Question: I am developing a web crawler application. When i run the program i am getting these error messages below:

i've got these errors after running the program for more that 3 hours. I tried to allocate memory by changing eclipse.ini setting to 2048 MB of ram as it was answered in <URL> but still get the same errors after 3 hours or less. I should run the program for more that 2-3 days non-stopping to get analyse the results.
Can you tell me what i am missing here to get these error below ?
These are my classes:
'''
http://www.stanford.edu
http://www.archive.org
'''
'''
package pkg.crawler;
import java.io.BufferedWriter;
import java.io.File;
import java.io.FileWriter;
import java.io.IOException;
import java.io.PrintWriter;
import java.net.MalformedURLException;
import java.net.SocketTimeoutException;
import java.util.*;
import java.util.concurrent.ExecutorService;
import java.util.concurrent.PriorityBlockingQueue;
import java.util.concurrent.TimeUnit;
import org.jsoup.HttpStatusException;
import org.jsoup.UnsupportedMimeTypeException;
import org.joda.time.DateTime;
public class WebCrawler {
public static Queue <LinkNodeLight> queue = new PriorityBlockingQueue <> (); // priority queue
public static final int n_threads = 5; // amount of threads
private static Set<String> processed = new LinkedHashSet <> (); // set of processed urls
private PrintWriter out; // output file
private PrintWriter err; // error file
private static Integer cntIntra = new Integer (0); // counters for intra- links in the queue
private static Integer cntInter = new Integer (0); // counters for inter- links in the queue
private static Integer dub = new Integer (0); // amount of skipped urls
public static void main(String[] args) throws Exception {
System.out.println("Running web crawler: " + new Date());
WebCrawler webCrawler = new WebCrawler();
webCrawler.createFiles();
try (Scanner in = new Scanner(new File ("seeds.txt"))) {
while (in.hasNext()) {
webCrawler.enque(new LinkNode (in.nextLine().trim()));
}
} catch (IOException e) {
e.printStackTrace();
return;
}
webCrawler.processQueue();
webCrawler.out.close();
webCrawler.err.close();
}
public void processQueue(){
/* run in threads */
Runnable r = new Runnable() {
@Override
public void run() {
/* queue may be empty but process is not finished, that's why we need to check if any links are being processed */
while (true) {
LinkNode link = deque();
if (link == null)
continue;
link.setStartTime(new DateTime());
boolean process = processLink(link);
link.setEndTime(new DateTime());
if (!process)
continue;
/* print the data to the csv file */
if (link.getStatus() != null && link.getStatus().equals(LinkNodeStatus.OK)) {
synchronized(out) {
out.println(getOutputLine(link));
out.flush();
}
} else {
synchronized(err) {
err.println(getOutputLine(link));
err.flush();
}
}
}
}
};
/* run n_threads threads which perform dequeue and process */
LinkedList <Thread> threads = new LinkedList <> ();
for (int i = 0; i < n_threads; i++) {
threads.add(new Thread(r));
threads.getLast().start();
}
for (Thread thread : threads) {
try {
thread.join();
} catch (InterruptedException e) {
e.printStackTrace();
}
}
}
/* returns true if link was actually processed */
private boolean processLink(LinkNode inputLink) {
String url = getUrlGeneralForm(inputLink);
boolean process = true;
synchronized (processed) {
if (processed.contains(url)) {
process = false;
synchronized (dub) {dub++;}
} else
processed.add(url);
}
/* start processing only if the url have not been processed yet or not being processed */
if (process) {
System.out.println("Processing url " + url);
List<LinkNodeLight> outputLinks = parseAndWieghtResults(inputLink);
for (LinkNodeLight outputLink : outputLinks) {
String getUrlGeneralForumOutput = getUrlGeneralForm(outputLink);
/* add the new link to the queue only if it has not been processed yet */
process = true;
synchronized (processed) {
if (processed.contains(getUrlGeneralForumOutput)) {
process = false;
synchronized (dub) {dub++;}
}
}
if (process) {
enque(outputLink);
}
}
return true;
}
return false;
}
void enque(LinkNodeLight link){
link.setEnqueTime(new DateTime());
/* the add method requires implicit priority */
synchronized (queue) {
if (link.interLinks)
synchronized (cntInter) {cntInter++;}
else
synchronized (cntIntra) {cntIntra++;}
//queue.add(link, 100 - (int)(link.getWeight() * 100.f));
queue.add(link);
}
}
/**
* Picks an element from the queue
* @return top element from the queue or null if the queue is empty
*/
LinkNode deque(){
/* link must be checked */
LinkNode link = null;
synchronized (queue) {
link = (LinkNode) queue.poll();
if (link != null) {
link.setDequeTime(new DateTime());
if (link.isInterLinks())
synchronized (cntInter) {cntInter--;}
else
synchronized (cntIntra) {cntIntra--;}
}
}
return link;
}
private void createFiles() {
/* create output file */
try {
out = new PrintWriter(new BufferedWriter(new FileWriter("CrawledURLS.csv", false)));
out.println(generateHeaderFile());
} catch (IOException e) {
System.err.println(e);
}
/* create error file */
try {
err = new PrintWriter(new BufferedWriter(new FileWriter("CrawledURLSERROR.csv", false)));
err.println(generateHeaderFile());
} catch (IOException e) {
System.err.println(e);
}
}
/**
* formats the string so it can be valid entry in csv file
* @param s
* @return
*/
private static String format(String s) {
// replace " by ""
String ret = s.replaceAll(""", """");
// put string into quotes
return """ + ret + """;
}
/**
* Creates the line that needs to be written in the outputfile
* @param link
* @return
*/
public static String getOutputLine(LinkNode link){
StringBuilder builder = new StringBuilder();
builder.append(link.getParentLink()!=null ? format(link.getParentLink().getUrl()) : "");
builder.append(",");
builder.append(link.getParentLink()!=null ? link.getParentLink().getIpAdress() : "");
builder.append(",");
builder.append(link.getParentLink()!=null ? link.getParentLink().linkProcessingDuration() : "");
builder.append(",");
builder.append(format(link.getUrl()));
builder.append(",");
builder.append(link.getDomain());
builder.append(",");
builder.append(link.isInterLinks());
builder.append(",");
builder.append(Util.formatDate(link.getEnqueTime()));
builder.append(",");
builder.append(Util.formatDate(link.getDequeTime()));
builder.append(",");
builder.append(link.waitingInQueue());
builder.append(",");
builder.append(queue.size());
/* Inter and intra links in queue */
builder.append(",");
builder.append(cntIntra.toString());
builder.append(",");
builder.append(cntInter.toString());
builder.append(",");
builder.append(dub);
builder.append(",");
builder.append(new Date ());
/* URL size*/
builder.append(",");
builder.append(link.getSize());
/* HTML file
builder.append(",");
builder.append(link.getFileName());*/
/* add HTTP error */
builder.append(",");
if (link.getParseException() != null) {
if (link.getParseException() instanceof HttpStatusException)
builder.append(((HttpStatusException) link.getParseException()).getStatusCode());
if (link.getParseException() instanceof SocketTimeoutException)
builder.append("Time out");
if (link.getParseException() instanceof MalformedURLException)
builder.append("URL is not valid");
if (link.getParseException() instanceof UnsupportedMimeTypeException)
builder.append("Unsupported mime type: " + ((UnsupportedMimeTypeException)link.getParseException()).getMimeType());
}
return builder.toString();
}
/**
* generates the Header for the file
* @param link
* @return
*/
private String generateHeaderFile(){
StringBuilder builder = new StringBuilder();
builder.append("Seed URL");
builder.append(",");
builder.append("Seed IP");
builder.append(",");
builder.append("Process Duration");
builder.append(",");
builder.append("Link URL");
builder.append(",");
builder.append("Link domain");
builder.append(",");
builder.append("Link IP");
builder.append(",");
builder.append("Enque Time");
builder.append(",");
builder.append("Deque Time");
builder.append(",");
builder.append("Waiting in the Queue");
builder.append(",");
builder.append("QueueSize");
builder.append(",");
builder.append("Intra in queue");
builder.append(",");
builder.append("Inter in queue");
builder.append(",");
builder.append("Dublications skipped");
/* time was printed, but no header was */
builder.append(",");
builder.append("Time");
/* URL size*/
builder.append(",");
builder.append("Size bytes");
/* HTTP errors */
builder.append(",");
builder.append("HTTP error");
return builder.toString();
}
String getUrlGeneralForm(LinkNodeLight link){
String url = link.getUrl();
if (url.endsWith("/")){
url = url.substring(0, url.length() - 1);
}
return url;
}
private List<LinkNodeLight> parseAndWieghtResults(LinkNode inputLink) {
List<LinkNodeLight> outputLinks = HTMLParser.parse(inputLink);
if (inputLink.hasParseException()) {
return outputLinks;
} else {
return URLWeight.weight(inputLink, outputLinks);
}
}
}
'''
'''
package pkg.crawler;
import org.jsoup.Connection;
import org.jsoup.Jsoup;
import org.jsoup.nodes.Document;
import org.jsoup.nodes.Element;
import org.jsoup.select.Elements;
import java.io.BufferedWriter;
import java.io.File;
import java.io.FileOutputStream;
import java.io.FileWriter;
import java.io.IOException;
import java.io.OutputStreamWriter;
import java.io.PrintWriter;
import java.io.Writer;
import java.math.BigInteger;
import java.util.Formatter;
import java.util.HashMap;
import java.util.LinkedList;
import java.util.List;
import java.util.concurrent.TimeUnit;
import java.util.logging.Logger;
import java.security.*;
import java.nio.file.Path;
import java.nio.file.Paths;
public class HTMLParser {
private static final int READ_TIMEOUT_IN_MILLISSECS = (int) TimeUnit.MILLISECONDS.convert(30, TimeUnit.SECONDS);
private static HashMap <String, Integer> filecounter = new HashMap<> ();
public static List<LinkNodeLight> parse(LinkNode inputLink){
List<LinkNodeLight> outputLinks = new LinkedList<>();
try {
inputLink.setIpAdress(IpFromUrl.getIp(inputLink.getUrl()));
String url = inputLink.getUrl();
if (inputLink.getIpAdress() != null) {
url.replace(URLWeight.getHostName(url), inputLink.getIpAdress());
}
Document parsedResults = Jsoup
.connect(url)
.timeout(READ_TIMEOUT_IN_MILLISSECS)
.get();
inputLink.setSize(parsedResults.html().length());
/* IP address moved here in order to speed up the process */
inputLink.setStatus(LinkNodeStatus.OK);
inputLink.setDomain(URLWeight.getDomainName(inputLink.getUrl()));
if (true) {
/* save the file to the html */
String filename = parsedResults.title();//digestBig.toString(16) + ".html";
if (filename.length() > 24) {
filename = filename.substring(0, 24);
}
filename = filename.replaceAll("[^\w\d\s]", "").trim();
filename = filename.replaceAll("\s+", " ");
if (!filecounter.containsKey(filename)) {
filecounter.put(filename, 1);
} else {
Integer tmp = filecounter.remove(filename);
filecounter.put(filename, tmp + 1);
}
filename = filename + "-" + (filecounter.get(filename)).toString() + ".html";
filename = Paths.get("downloads", filename).toString();
inputLink.setFileName(filename);
/* use md5 of url as file name */
try (PrintWriter out = new PrintWriter(new BufferedWriter(new FileWriter(filename)))) {
out.println("<!--" + inputLink.getUrl() + "-->");
out.print(parsedResults.html());
out.flush();
out.close();
} catch (IOException e) {
e.printStackTrace();
}
}
String tag;
Elements tagElements;
List<LinkNode> result;
tag = "a[href";
tagElements = parsedResults.select(tag);
result = toLinkNodeObject(inputLink, tagElements, tag);
outputLinks.addAll(result);
tag = "area[href";
tagElements = parsedResults.select(tag);
result = toLinkNodeObject(inputLink, tagElements, tag);
outputLinks.addAll(result);
} catch (IOException e) {
inputLink.setParseException(e);
inputLink.setStatus(LinkNodeStatus.ERROR);
}
return outputLinks;
}
static List<LinkNode> toLinkNodeObject(LinkNode parentLink, Elements tagElements, String tag) {
List<LinkNode> links = new LinkedList<>();
for (Element element : tagElements) {
if(isFragmentRef(element)){
continue;
}
String absoluteRef = String.format("abs:%s", tag.contains("[") ? tag.substring(tag.indexOf("[") + 1, tag.length()) : "href");
String url = element.attr(absoluteRef);
if(url!=null && url.trim().length()>0) {
LinkNode link = new LinkNode(url);
link.setTag(element.tagName());
link.setParentLink(parentLink);
links.add(link);
}
}
return links;
}
static boolean isFragmentRef(Element element){
String href = element.attr("href");
return href!=null && (href.trim().startsWith("#") || href.startsWith("mailto:"));
}
'''
}
'''
package pkg.crawler;
import java.util.Date;
import org.joda.time.DateTime;
import org.joda.time.format.DateTimeFormat;
import org.joda.time.format.DateTimeFormatter;
public class Util {
private static DateTimeFormatter formatter;
static {
formatter = DateTimeFormat.forPattern("yyyy-MM-dd HH:mm:ss:SSS");
}
public static String linkToString(LinkNode inputLink){
return String.format("%s %s %s %s %s %s",
inputLink.getUrl(),
inputLink.getWeight(),
formatDate(inputLink.getEnqueTime()),
formatDate(inputLink.getDequeTime()),
differenceInMilliSeconds(inputLink.getEnqueTime(), inputLink.getDequeTime()),
inputLink.getParentLink()==null?"":inputLink.getParentLink().getUrl()
);
}
public static String linkToErrorString(LinkNode inputLink){
return String.format("%s %s %s %s %s %s",
inputLink.getUrl(),
inputLink.getWeight(),
formatDate(inputLink.getEnqueTime()),
formatDate(inputLink.getDequeTime()),
inputLink.getParentLink()==null?"":inputLink.getParentLink().getUrl(),
inputLink.getParseException().getMessage()
);
}
public static String formatDate(DateTime date){
return formatter.print(date);
}
public static long differenceInMilliSeconds(DateTime dequeTime, DateTime enqueTime){
return (dequeTime.getMillis()- enqueTime.getMillis());
}
public static int differenceInSeconds(Date enqueTime, Date dequeTime){
return (int)((dequeTime.getTime()/1000) - (enqueTime.getTime()/1000));
}
public static int differenceInMinutes(Date enqueTime, Date dequeTime){
return (int)((dequeTime.getTime()/60000) - (enqueTime.getTime()/60000));
}
}
'''
'''
package pkg.crawler;
import java.util.ArrayList;
import java.util.HashSet;
import java.util.LinkedList;
import java.util.List;
import java.util.regex.Pattern;
public class URLWeight {
public static List<LinkNodeLight> weight(LinkNode sourceLink, List<LinkNodeLight> links) {
List<LinkNodeLight> interLinks = new LinkedList<>();
List<LinkNodeLight> intraLinks = new LinkedList<>();
for (LinkNodeLight link : links) {
if (isIntraLink(sourceLink, link)) {
intraLinks.add(link);
link.setInterLinks(false);
} else {
interLinks.add(link);
link.setInterLinks(true);
}
}
static boolean isIntraLink(LinkNodeLight sourceLink, LinkNodeLight link){
String parentDomainName = getHostName(sourceLink.getUrl());
String childDomainName = getHostName(link.getUrl());
return parentDomainName.equalsIgnoreCase(childDomainName);
}
public static String getHostName(String url) {
if(url == null){
// System.out.println("Deneme");
return "";
}
String domainName = new String(url);
int index = domainName.indexOf("://");
if (index != -1) {
domainName = domainName.substring(index + 3);
}
for (int i = 0; i < domainName.length(); i++)
if (domainName.charAt(i) == '?' || domainName.charAt(i) == '/') {
domainName = domainName.substring(0, i);
break;
}
/*if (index != -1) {
domainName = domainName.substring(0, index);
}*/
/* have to keep www in order to do replacements with IP */
//domainName = domainName.replaceFirst("^www.*?\.", "");
return domainName;
}
public static String getDomainName(String url) {
String [] tmp= getHostName(url).split("\.");
if (tmp.length == 0)
return "";
return tmp[tmp.length - 1];
}
}
'''
'''
package pkg.crawler;
import java.util.concurrent.ExecutorService;
import java.util.concurrent.Executors;
public class PingTaskManager {
private static ExecutorService executor = Executors.newFixedThreadPool(100);
public static void ping (LinkNode e) {
executor.submit(new PingTaks(e));
}
}
class PingTaks implements Runnable {
private LinkNode link;
public PingTaks( LinkNode link ) {
}
@Override
public void run() {
/* link.ping(); */
}
}
'''
'''
package pkg.crawler;
public enum LinkNodeStatus {
OK,
ERROR
}
'''
'''
package pkg.crawler;
import org.joda.time.DateTime;
public class LinkNodeLight implements Comparable<LinkNodeLight> {
protected String url;
protected float weight;
protected DateTime enqueTime;
protected boolean interLinks;
public String getUrl() {
return url;
}
public float getWeight() {
return weight;
}
public void setWeight(float weight) {
this.weight = weight;
}
public DateTime getEnqueTime() {
return enqueTime;
}
public LinkNodeLight(String url) {
this.url = url;
}
public void setEnqueTime(DateTime enqueTime) {
this.enqueTime = enqueTime;
}
@Override
public int compareTo(LinkNodeLight link) {
if (this.weight < link.weight) return 1;
else if (this.weight > link.weight) return -1;
return 0;
}
}
'''
'''
package pkg.crawler;
import java.io.IOException;
import java.net.HttpURLConnection;
import java.net.Socket;
import java.net.URL;
import java.net.UnknownHostException;
import java.util.Date;
import org.joda.time.DateTime;
public class LinkNode extends LinkNodeLight{
public LinkNode(String url) {
super(url);
}
private String tag;
private LinkNode parentLink;
private IOException parseException = null; // initialize parse Exception with null
private float weight;
private DateTime dequeTime;
private DateTime startTime;
private DateTime endTime;
private LinkNodeStatus status;
private String ipAdress;
private int size;
private String filename;
private String domain;
public DateTime getStartTime() {
return startTime;
}
public void setStartTime(DateTime startTime) {
this.startTime = startTime;
}
public DateTime getEndTime() {
return endTime;
}
public void setEndTime(DateTime endTime) {
this.endTime = endTime;
}
public DateTime getDequeTime() {
return dequeTime;
}
public String getTag() {
return tag;
}
public LinkNode getParentLink() {
return parentLink;
}
public Exception getParseException() {
return parseException;
}
public boolean hasParseException(){
return parseException!=null;
}
public void setDequeTime(DateTime dequeTime) {
this.dequeTime = dequeTime;
}
public void setTag(String tag) {
this.tag = tag;
}
public void setParentLink(LinkNode parentLink) {
this.parentLink = parentLink;
}
public void setParseException(IOException parseException) {
this.parseException = parseException;
}
@Override
public boolean equals(Object o) {
if (this == o) {
return true;
}
if (o == null || getClass() != o.getClass()) {
return false;
}
LinkNode link = (LinkNode) o;
if (url != null ? !url.equals(link.url) : link.url != null) {
return false;
}
return true;
}
@Override
public int hashCode() {
return url != null ? url.hashCode() : 0;
}
public long waitingInQueue(){
return Util.differenceInMilliSeconds( dequeTime,enqueTime );
}
public long linkProcessingDuration(){
return Util.differenceInMilliSeconds( endTime,startTime );
}
@Override
public String toString() {
StringBuilder sb = new StringBuilder("LinkNode{");
sb.append("url='").append(url).append(''');
sb.append(", score=").append(weight);
sb.append(", enqueTime=").append(enqueTime);
sb.append(", dequeTime=").append(dequeTime);
sb.append(", tag=").append(tag);
if(parentLink!=null) {
sb.append(", parentLink=").append(parentLink.getUrl());
}
sb.append('}');
return sb.toString();
}
public void setStatus(LinkNodeStatus status) {
this.status = status;
}
public LinkNodeStatus getStatus(){
if (status == null) {
status = LinkNodeStatus.ERROR;
}
return status;
}
// check server link is it exist or not
/* this method gives fake errors
public LinkNodeStatus ping () {
boolean reachable = false;
String sanitizeUrl = url.replaceFirst("^https", "http");
try {
HttpURLConnection connection = (HttpURLConnection) new URL(sanitizeUrl).openConnection();
connection.setConnectTimeout(1000);
connection.setRequestMethod("HEAD");
int responseCode = connection.getResponseCode();
System.err.println(url + " " + responseCode);
reachable = (200 <= responseCode && responseCode <= 399);
} catch (IOException exception) {
}
return reachable?LinkNodeStatus.OK: LinkNodeStatus.ERROR;
}*/
public String getIpAdress() {
return ipAdress;
}
public void setIpAdress(String ipAdress) {
this.ipAdress = ipAdress;
}
/* methods for controlling url size */
public void setSize(int size) {
this.size = size;
}
public int getSize() {
return this.size;
}
public void setFileName(String filename) {
this.filename = filename;
}
public String getFileName() {
return this.filename;
}
public String getDomain() {
return domain;
}
public void setDomain(String domain) {
this.domain = domain;
}
}
'''
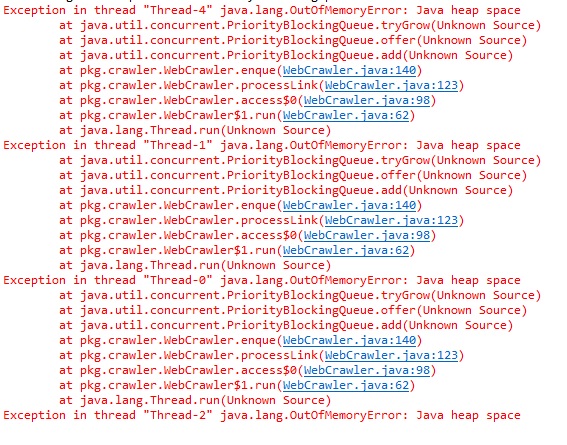
Answer: > I tried to allocate memory by changing eclipse.ini setting to 2048 MB of ram as it was answered in this topic but still get the same errors after 3 hours or less.
I hate to <URL>, but in eclipse.ini you set up the memory for Eclipse, which has nothing to do with the memory for your crawler.
When using command line, you need to start it via 'java -Xmx2G pkg.crawler.WebCrawler'.
When starting from Eclipse, you need to add '-Xmx2G' to the run configuration ("VM arguments" rather than "Program arguments").
---
(*) Link to a deleted question; requires some reputation to view.